Question: I am working GWT/GXT
I am trying to practise some sample Examples.
This is url of the project
'''
http://127.0.0.1:8888/Opera_Star.html?gwt.codesvr=127.0.0.1:9997
public void onModuleLoad() {
Map<String, Entry> project = new FastMap<Entry>();
ProjectModel projectModel = new ProjectModel();
for (int i = 0; i < projectModel.getChildren().size(); i++) {// 1 children
LoginCategory loginCategory = (LoginCategory) projectModel
.getChildren().get(i);
for (int j = 0; j < loginCategory.getChildren().size(); j++) {// 2 children
Entry entry = (Entry) loginCategory.getChildren().get(j);
project.put(entry.getId(), entry);
}
}
Registry.register(MODEL, projectModel);
String id = Window.Location.getParameter("id");
if (id == null) {
id = XDOM.getBody().getId();
}
Entry entry = project.get(id);
if (entry == null) {
return;
}
'''
Can Anybody tell me What is 'String id = Window.Location.getParameter("id");', How to 'setParameter' for 'Windows.Location'
What is 'id = XDOM.getBody().getId();'
I am getting Id null.

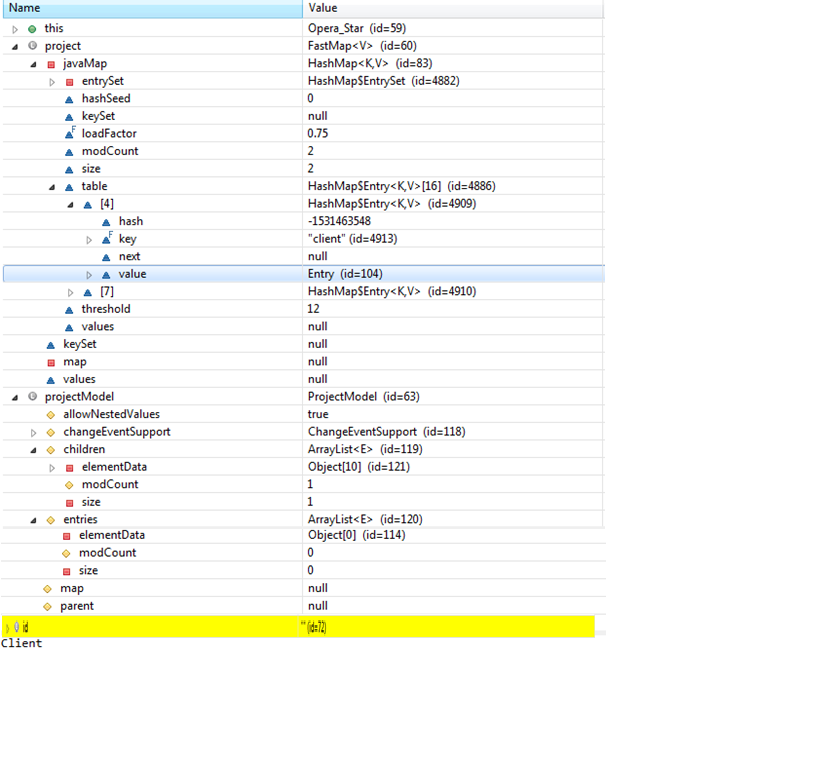
Answer: Add below code in your 'EntryPoint' class
'''
private static Map<String, String> queryParams = new HashMap<String, String>();
static {
Map<String, List<String>> paramsMap = Window.Location.getParameterMap();
for (String key : paramsMap.keySet()) {
List<String> values = paramsMap.get(key);
if (values.size() > 0) {
String value = values.get(0);
queryParams.put(key.toLowerCase(), value);
queryParams.put(key, value);
}
}
}
'''
---
> I dont have &id=foo in the url, how to add it in the URL?
- <URL>
---
How to get the host page base URL?
'''
GWT.getHostPageBaseURL(); //http://127.0.0.1:8888/
'''